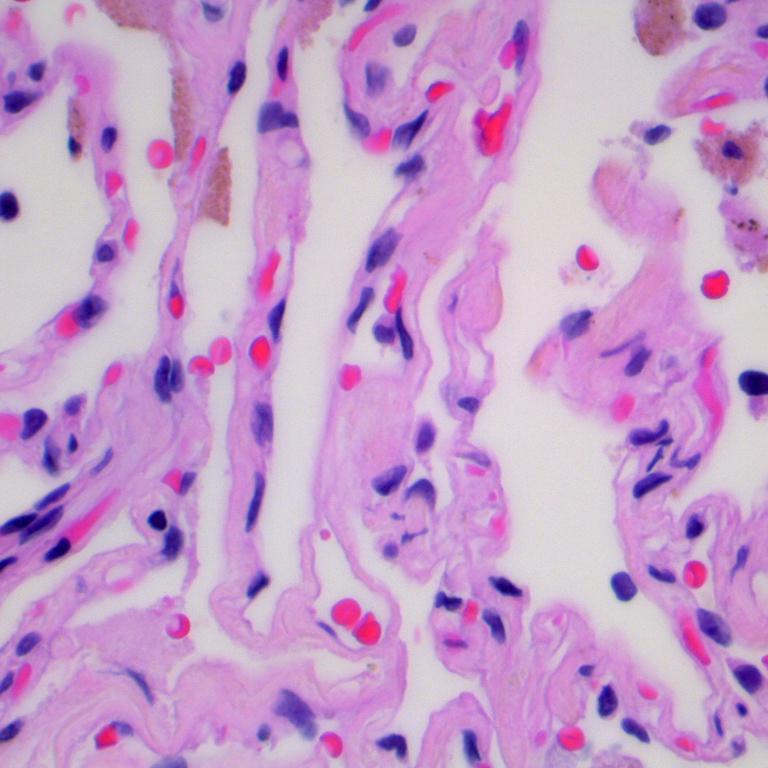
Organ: lung
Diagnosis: benign